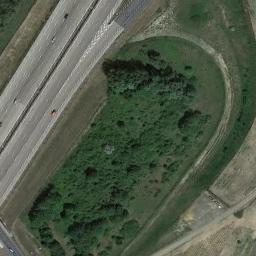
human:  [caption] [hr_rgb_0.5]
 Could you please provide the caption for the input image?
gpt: The freeway goes through the grass with some trees .

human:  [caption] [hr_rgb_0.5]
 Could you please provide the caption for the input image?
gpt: There are large green lawns and green trees around the freeway, And there are several cars on the freeway .

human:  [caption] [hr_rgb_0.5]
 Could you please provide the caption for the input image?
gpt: There are many cars on the straight highway .

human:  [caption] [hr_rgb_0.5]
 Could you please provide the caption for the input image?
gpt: A straight freeway and a small road go through the lawn with some trees .

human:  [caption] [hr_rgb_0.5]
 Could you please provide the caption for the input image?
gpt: There are lawns and some trees beside the freeway .